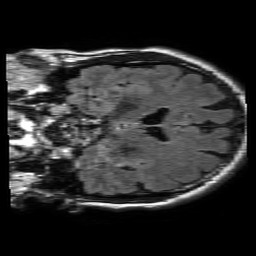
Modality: FLAIR
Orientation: coronal
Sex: male
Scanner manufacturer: philips
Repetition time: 11 s
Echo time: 0.125 s